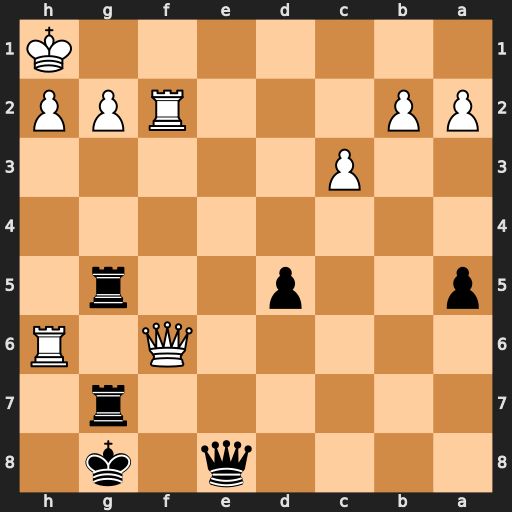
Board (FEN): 4q1k1/6r1/5Q1R/p2p2r1/8/2P5/PP3RPP/7K
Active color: b
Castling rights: -
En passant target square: -
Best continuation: Rxg2 Rh8+ Kxh8 Qh4+ Rh7